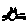
Label: cat